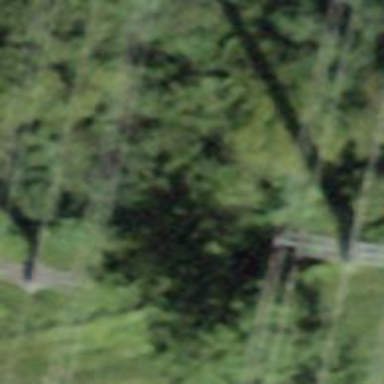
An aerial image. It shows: Power tower.